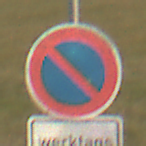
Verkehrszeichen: EingeschraenktesHalteverbot
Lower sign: ZeitangabenMitBeschraenkungAufWochentage1
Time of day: SunriseSunset
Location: Outdoor (Nature)
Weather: PartlyCloudy
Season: NotSpecified
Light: Natural